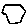
Label: hexagon